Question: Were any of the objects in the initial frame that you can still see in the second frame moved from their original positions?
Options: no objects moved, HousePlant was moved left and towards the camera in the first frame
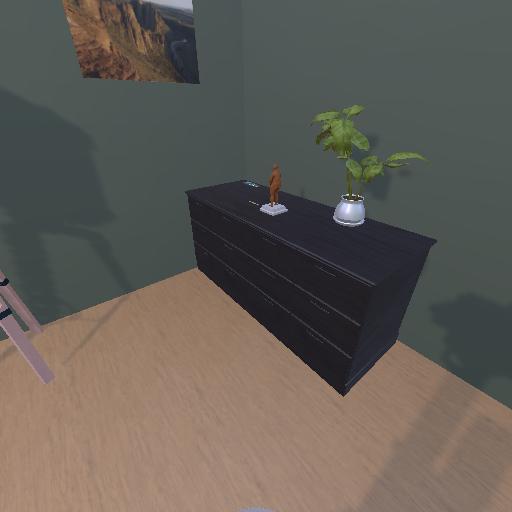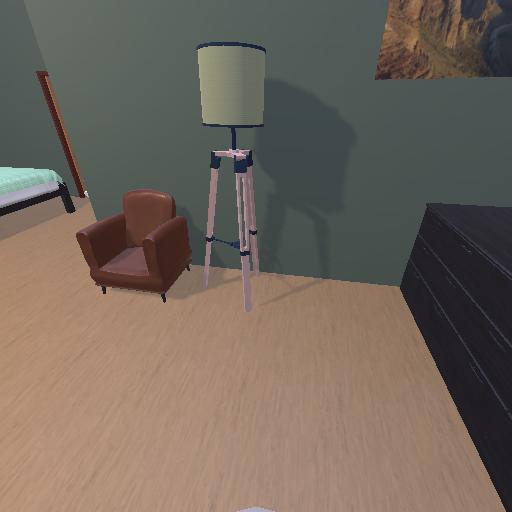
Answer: no objects moved